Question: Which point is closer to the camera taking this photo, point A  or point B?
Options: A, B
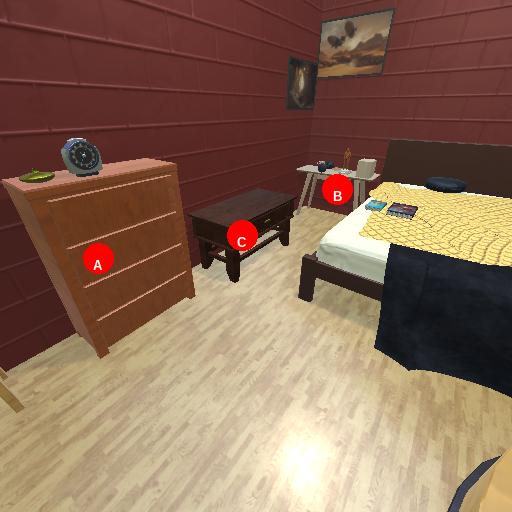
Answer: A